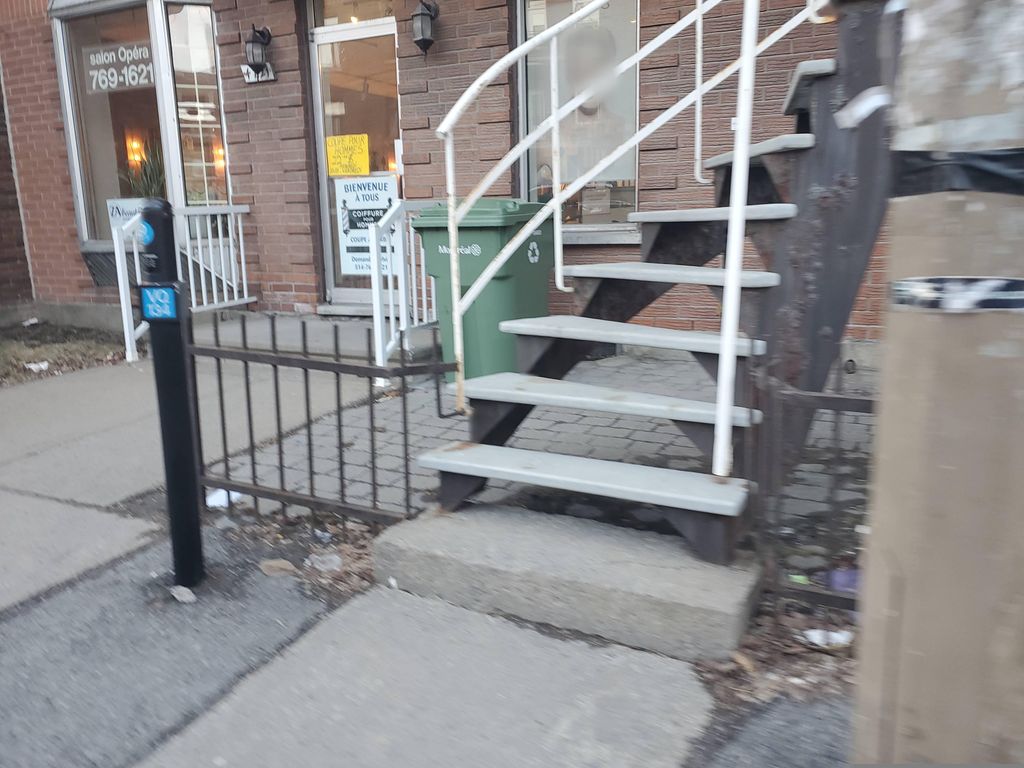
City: montreal